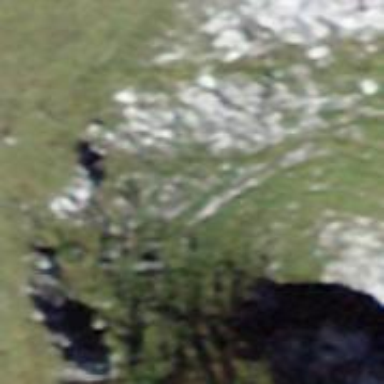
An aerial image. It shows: Natural cliff.